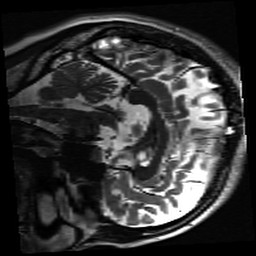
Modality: inplaneT2
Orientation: sagittal